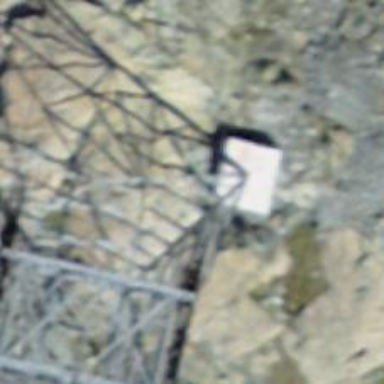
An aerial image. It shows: Pylon for aerialway.